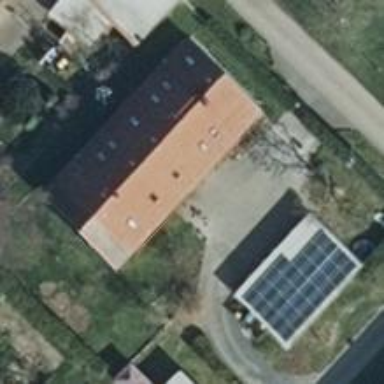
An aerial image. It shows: Simple house.